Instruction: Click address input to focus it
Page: traveler
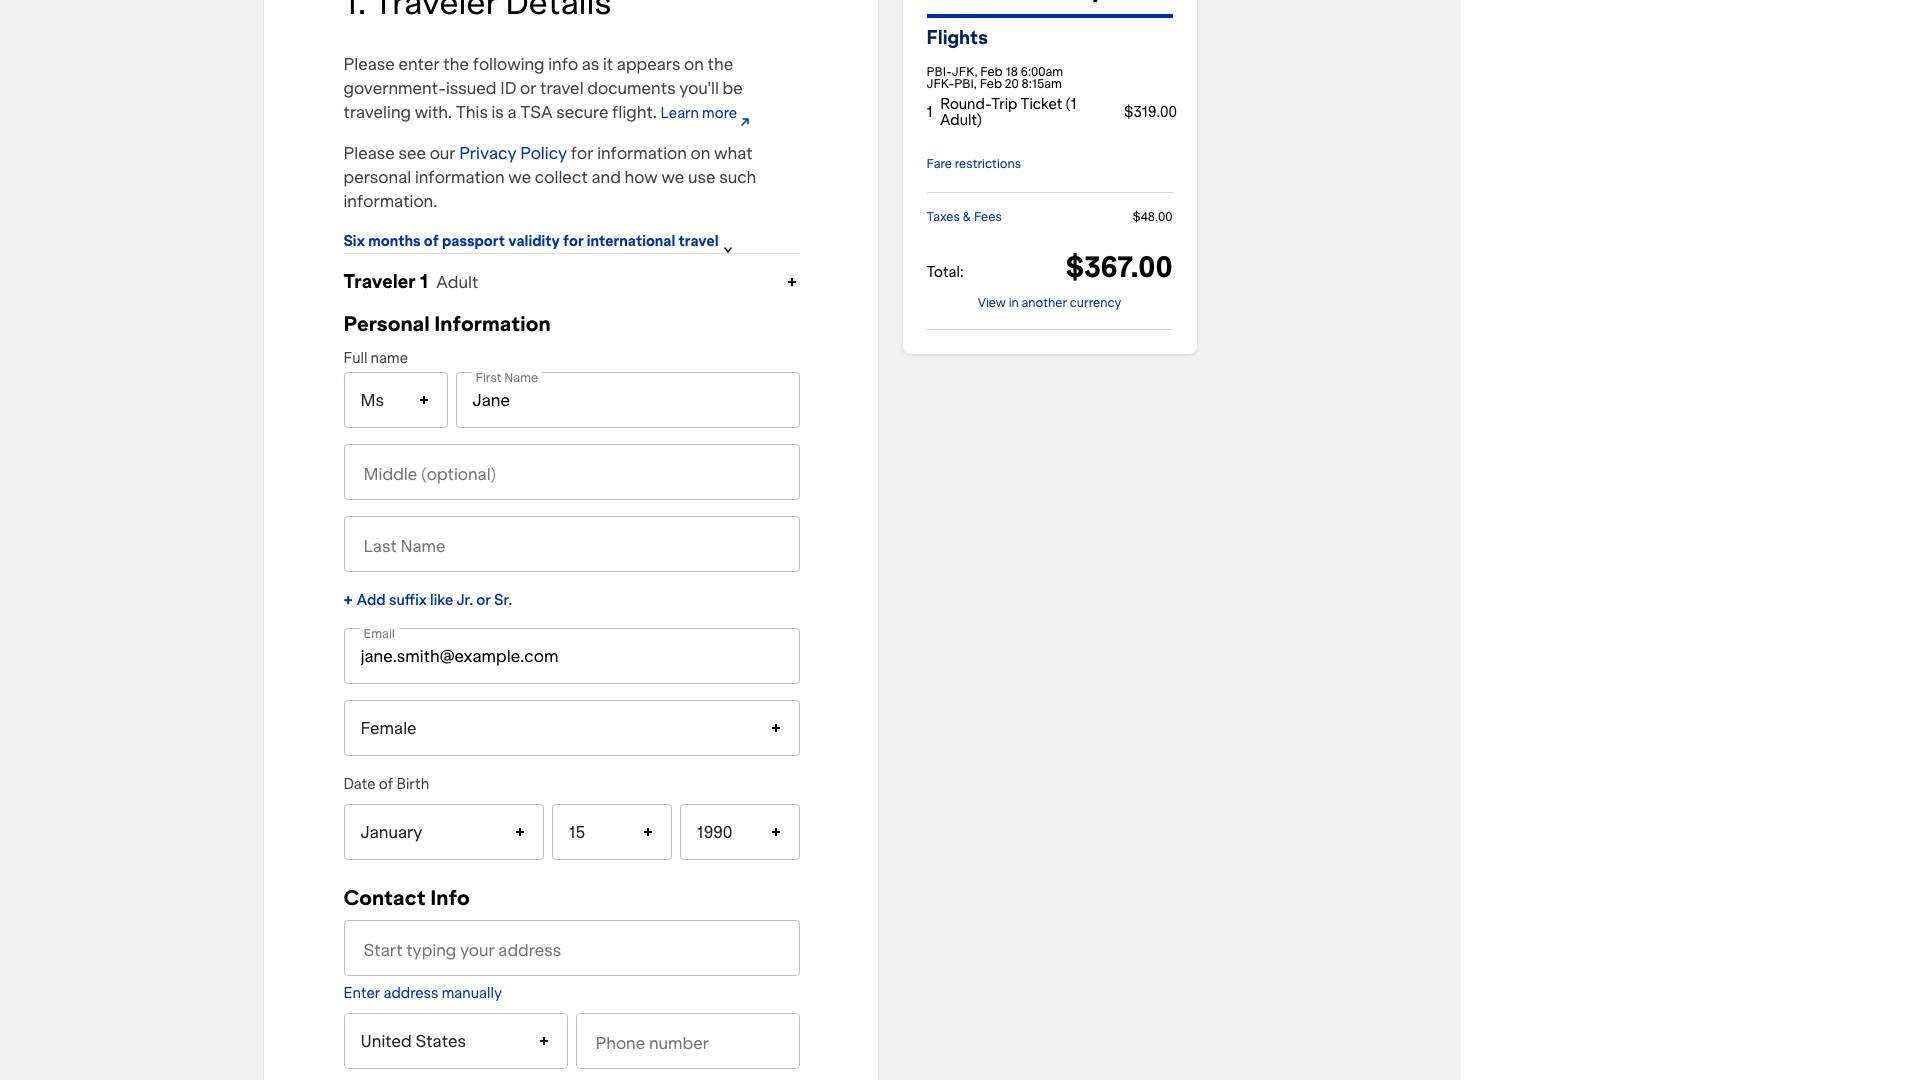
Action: click